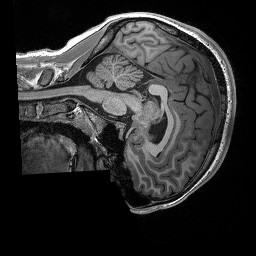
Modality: T1w
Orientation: sagittal
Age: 18
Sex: male
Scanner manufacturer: siemens
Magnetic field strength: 3 T
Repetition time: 2.3 s
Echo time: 0.00298 s